Question: I have the following code that draws arrows with a gradient:
'''
csa <- function(x1,y1,x2,y2,first.col,second.col,length=0.15, ...) {
cols <- colorRampPalette( c(first.col,second.col))(250)
x <- approx(c(0,1),c(x1,x2), xout=seq(0,1,length.out=251))$y
y <- approx(c(0,1),c(y1,y2), xout=seq(0,1,length.out=251))$y
arrows(x[250],y[250],x[251],y[251], col=cols[250],length=length, ...)
segments(x[-251],y[-251],x[-1],y[-1],col=cols, ...)
}
color.scale.arrow <- Vectorize(csa, c('x1','y1','x2','y2') )
# Create sample data
x <- c(1,3,5,3,2,1,6,2)
y <- c(2,5,3,7,2,1,5,6)
x1 <- c(1,3,5,3)
y1 <- c(2,5,3,7)
x2 <- c(2,1,6,2)
y2 <- c(2,1,5,6)
# Plot sample data
plot(x,y, main='')
color.scale.arrow(x1,y1,x2,y2,'#5F9EA0','#CD3333',lwd=2)
'''
Which produced this Figure:

I want to make these lines transparent, but simply adding 50 to the colour code (i.e. proportion of transparency = 50%) does not work unfortunately:
'''
# Plot sample data (transparent?)
plot(x,y, main='')
color.scale.arrow(x1,y1,x2,y2,'#5F9EA050','#CD333350',lwd=2)
'''
Any idea why this doesn't work, and how to make these lines transparent?
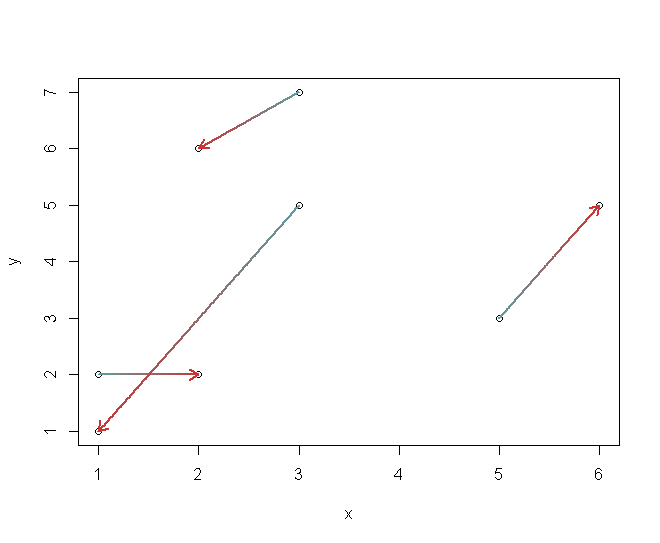
Answer: I would add the transparency after you generate the gradient, not before. You'll need to do this within your 'csa' function, so consider adding an 'alpha' argument to both 'csa' and 'color.scale.arrow'. Assuming you have done so, you can add the alpha transparency to the color gradient after generating it:
'''
cols <- colorRampPalette( c(first.col,second.col))(250)
cols <- paste0(cols, alpha)
'''
Also worth noting the alpha transparency is also hexadecimal: so '"50"' is not 50%, '"7f"' is.